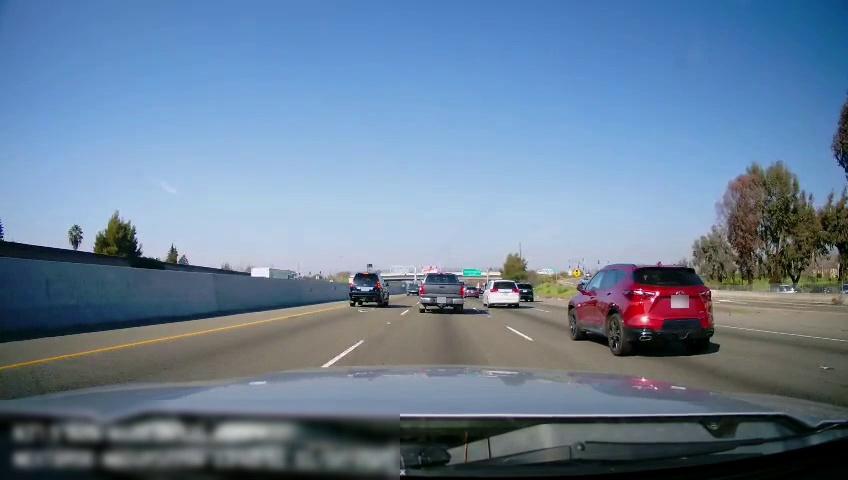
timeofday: Day
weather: Sunny
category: Drivable Space
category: Vehicles | Truck
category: Vehicles | SUV
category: Vehicles | Truck
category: Vehicles | SUV
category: Vehicles | SUV
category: Vehicles | SUV
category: Vehicles | Car
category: Vehicles | Truck
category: Lanes | Alternate Lane
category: Lanes | Current Lane
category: Lanes | Alternate Lane
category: Lanes | Alternate Lane
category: Lanes | Alternate Lane
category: Traffic | Signs
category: Traffic | Signs
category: Traffic | Signs